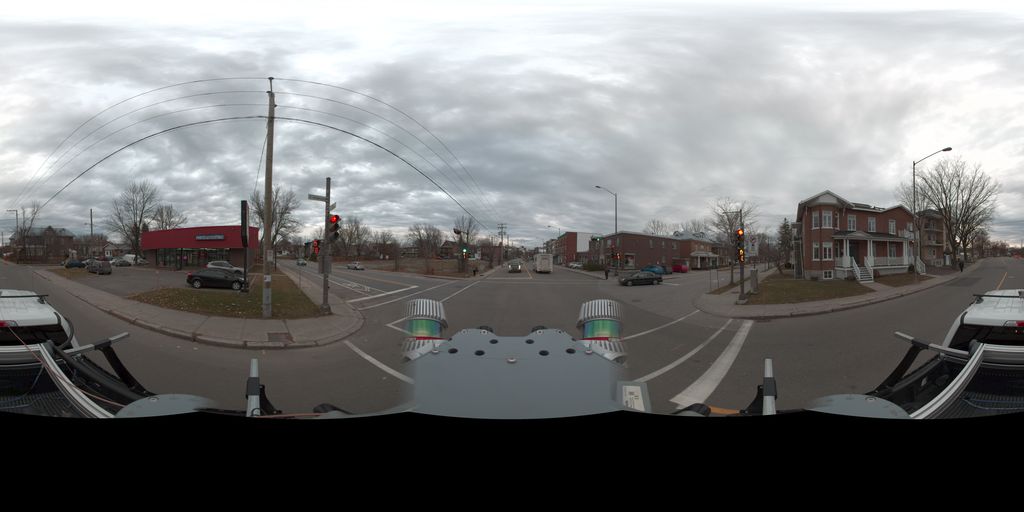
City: quebec_city